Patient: sex M, age 67
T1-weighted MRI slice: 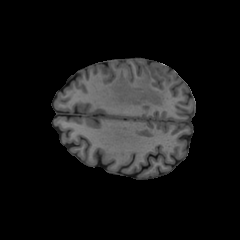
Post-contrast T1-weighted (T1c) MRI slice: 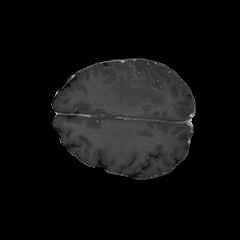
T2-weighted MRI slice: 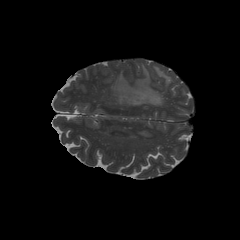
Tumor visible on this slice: yes
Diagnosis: Glioblastoma, IDH-wildtype
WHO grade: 4